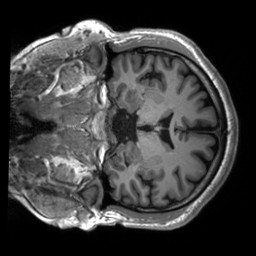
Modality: T1w
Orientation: coronal
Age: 23
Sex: male
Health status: healthy
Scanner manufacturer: siemens
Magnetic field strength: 3 T
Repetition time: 2.53 s
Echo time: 0.00227 s